Question: Similar to this: <URL>
I've also looked at this: <URL>
I calculate a sum to achieve my value from a position in my array, for instance I want to decode to a float position 502 in my byte array and increment the position by 2 so I would be looking at position 504, 506, 508 etc. a specified amount of time like 100 times (so 100 values). So I thought using a for loop may be best, please note I can retrieve the first value just need to get the rest.
I've seen this around (have never used it) and think the '+= 2' is the steps?
'''
for (int i = 1; i < 100; i += 2) { }
'''
At the moment I have something like (This just gets me the first value, no idea how to increment position)
'''
int of2 = 502;
int of1 = 254;
int of3 = 750;
for (int i = 1; i < 100; i++)
{
float f1 = Decode(Rec, of1) / (float)100;
float f2 = Decode(Rec, of2) / (float)100;
float f3 = Decode(Rec, of3);
}
'''
The end result should look like:-
Structure

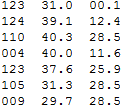
Answer: Hope thats what you want:
'''
int of2 = 502;
int of1 = 254;
int of3 = 750;
for (int i = 1; i < 100; i++)
{
float f1 = Decode(Rec, of1) / (float)100;
float f2 = Decode(Rec, of2) / (float)100;
float f3 = Decode(Rec, of3);
of1 +=2;
of2 +=2;
of3 +=2;
}
'''